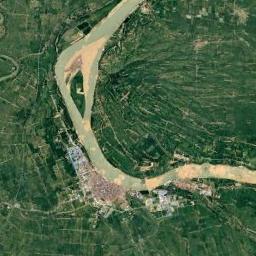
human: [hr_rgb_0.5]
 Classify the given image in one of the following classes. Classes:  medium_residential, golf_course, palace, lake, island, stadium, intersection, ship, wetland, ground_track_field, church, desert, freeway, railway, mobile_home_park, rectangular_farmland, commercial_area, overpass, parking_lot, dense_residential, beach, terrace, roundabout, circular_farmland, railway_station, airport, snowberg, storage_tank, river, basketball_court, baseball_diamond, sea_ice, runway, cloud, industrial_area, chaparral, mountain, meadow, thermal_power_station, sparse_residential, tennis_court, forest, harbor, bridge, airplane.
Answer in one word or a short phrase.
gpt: river